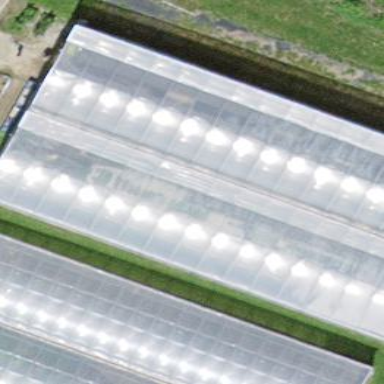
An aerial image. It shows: Greenhouse.